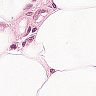
Metastatic tissue present: yes